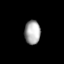
Tissue: lung
Cell type: Endothelial cells
Senescence score: 0.5815
Nuclear area (px): 370
Mean DAPI intensity: 167.865